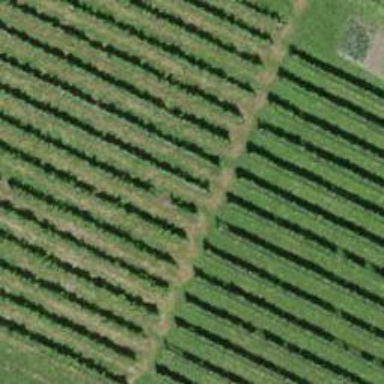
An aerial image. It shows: Vineyard growing grapes.